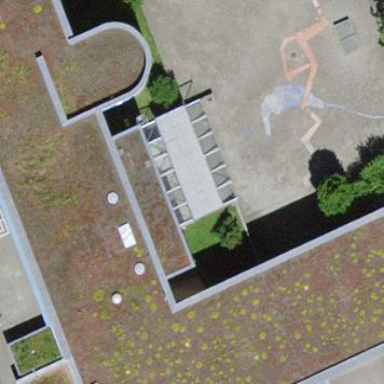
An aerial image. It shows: School building with flat roof.